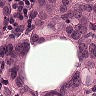
Metastatic tissue present: yes